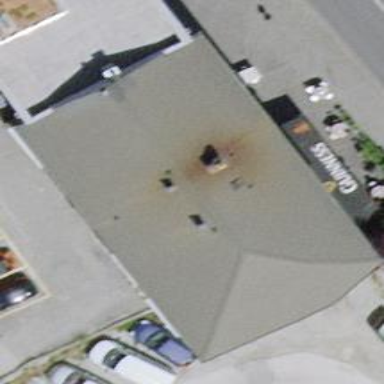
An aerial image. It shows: Pub.